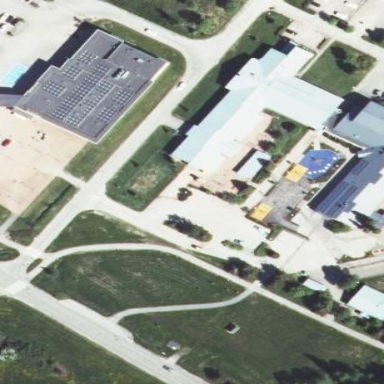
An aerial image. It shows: Kindergarten.